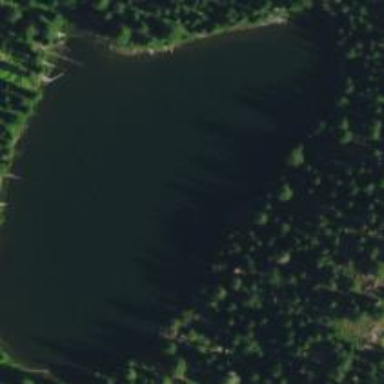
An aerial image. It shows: Serene lake surrounded by nature.